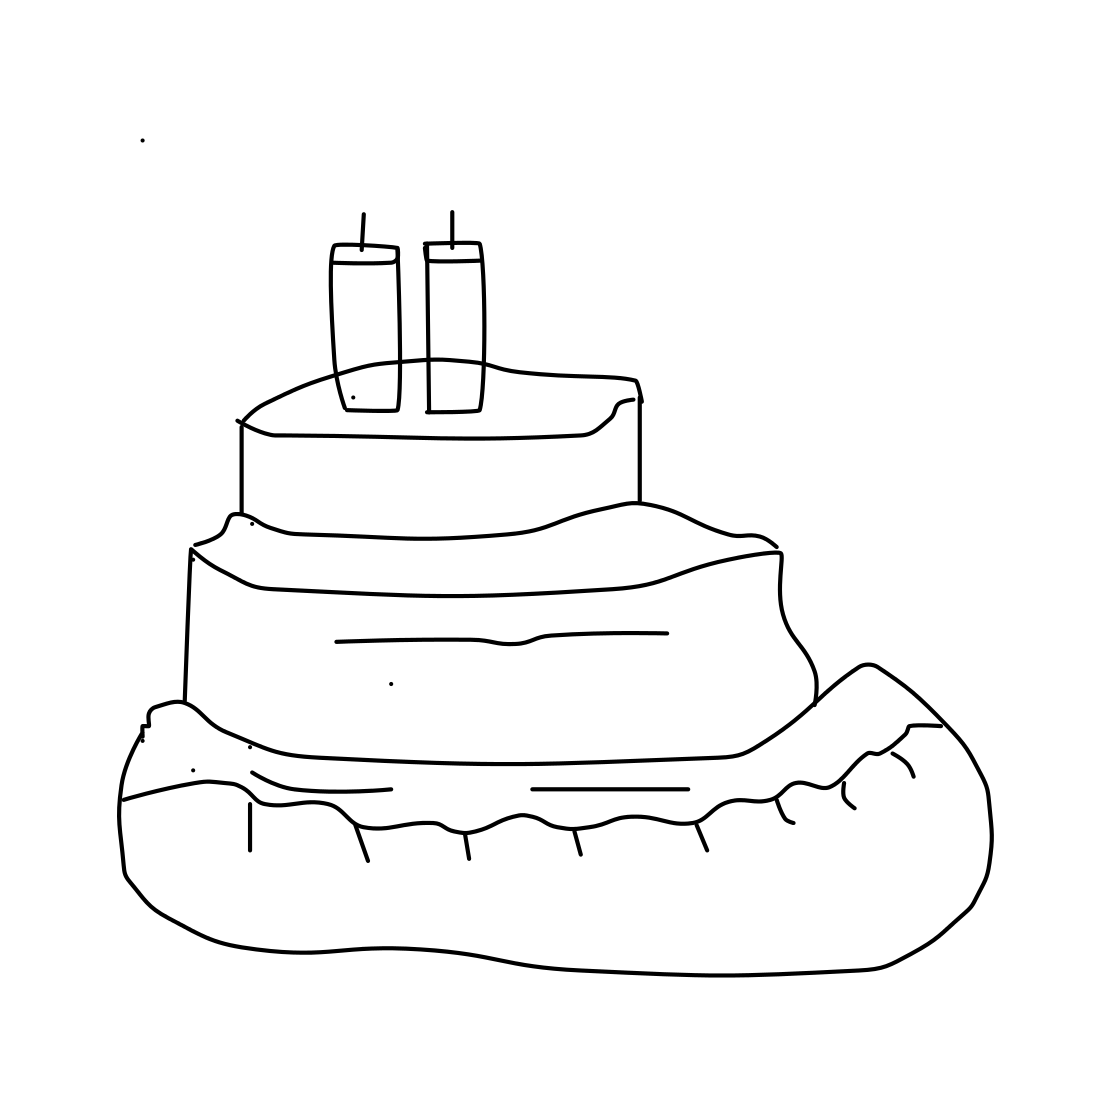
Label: cake